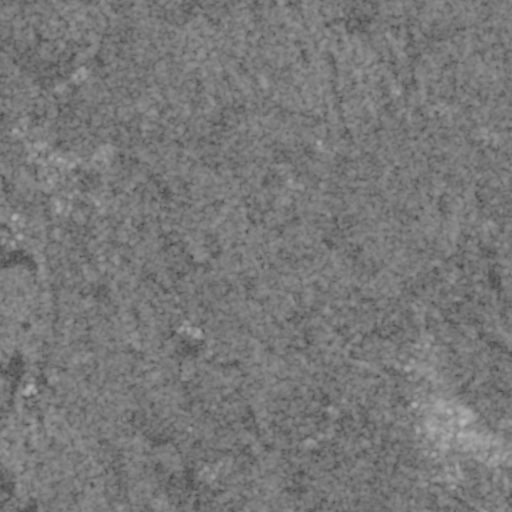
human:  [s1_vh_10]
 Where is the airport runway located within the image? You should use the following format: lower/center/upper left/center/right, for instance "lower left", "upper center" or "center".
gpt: The airport runway is located in the center of the image.
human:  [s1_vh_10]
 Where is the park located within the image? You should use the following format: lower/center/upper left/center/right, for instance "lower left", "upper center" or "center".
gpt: The park is located in the lower right of the image.
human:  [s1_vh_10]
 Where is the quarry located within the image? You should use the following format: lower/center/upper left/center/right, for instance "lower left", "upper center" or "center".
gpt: The quarry is located in the lower left of the image.
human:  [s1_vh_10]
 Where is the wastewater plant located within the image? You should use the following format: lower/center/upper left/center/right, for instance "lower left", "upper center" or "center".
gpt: The wastewater plant is located in the center left of the image.
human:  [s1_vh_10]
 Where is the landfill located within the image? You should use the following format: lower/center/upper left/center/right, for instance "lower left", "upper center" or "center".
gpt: There is no landfill in the image.

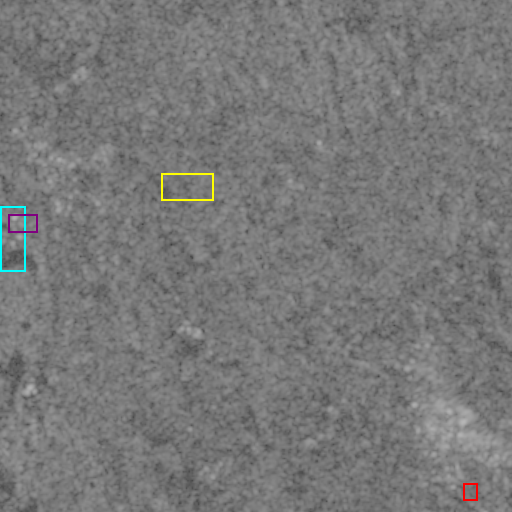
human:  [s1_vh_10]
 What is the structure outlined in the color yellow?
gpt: The structure outlined in yellow is a crop field.
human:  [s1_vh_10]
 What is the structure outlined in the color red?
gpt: The structure outlined in red is a park.
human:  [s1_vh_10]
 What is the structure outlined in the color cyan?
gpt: The structure outlined in cyan is a quarry.
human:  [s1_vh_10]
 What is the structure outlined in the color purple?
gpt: The structure outlined in purple is a wastewater plant.
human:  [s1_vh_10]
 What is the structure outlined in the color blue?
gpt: There is no blue outline.